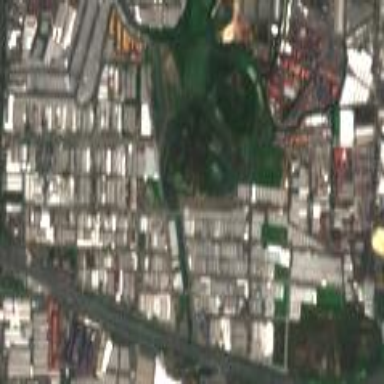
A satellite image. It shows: Industrial area featuring warehouse.